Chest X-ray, PA view. Patient: 54 years old, sex M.
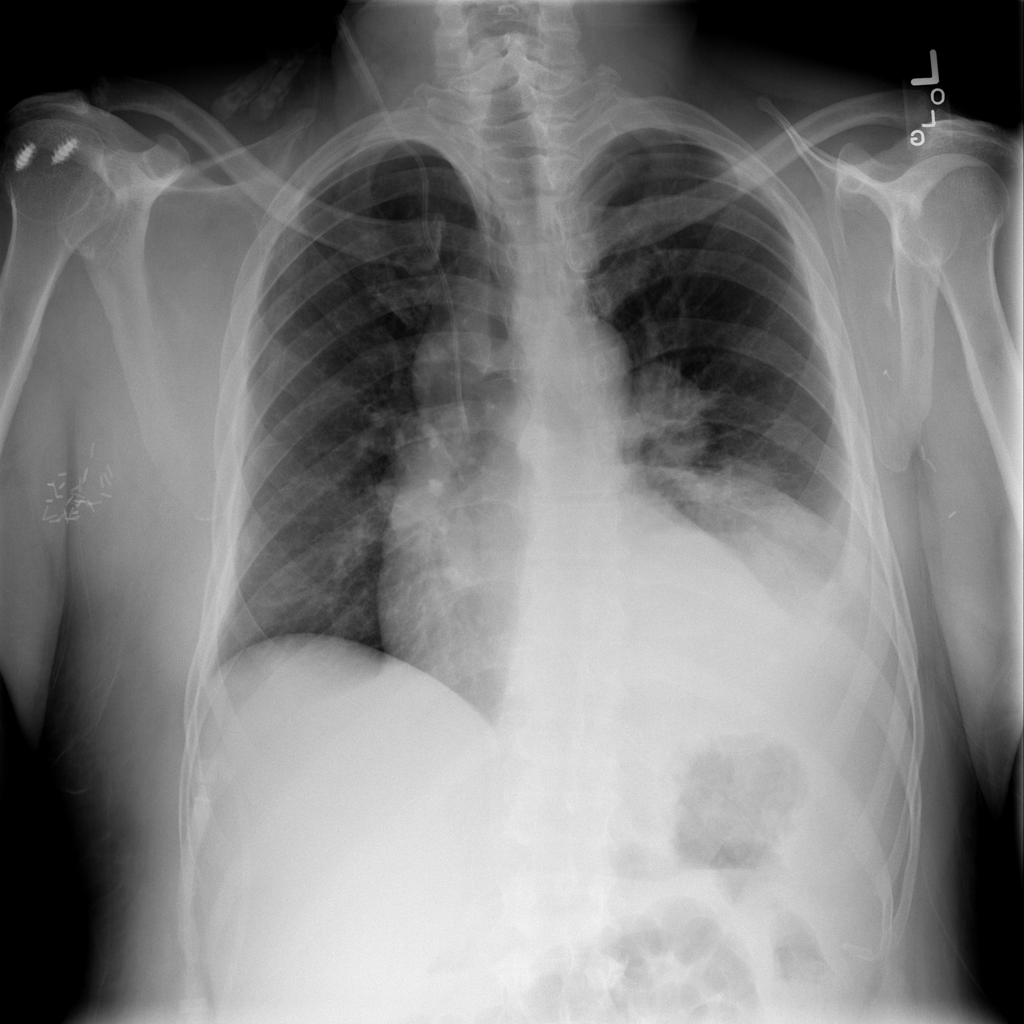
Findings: No Finding